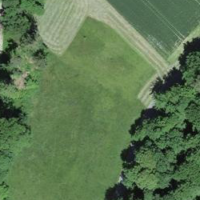
EUNIS habitat code: 41
Species observed at this site:
Campanula trachelium